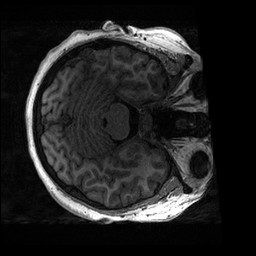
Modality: T1w
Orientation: axial
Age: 21
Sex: female
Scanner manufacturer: ge
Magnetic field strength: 3 T
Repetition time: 0.006952 s
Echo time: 0.00292 s